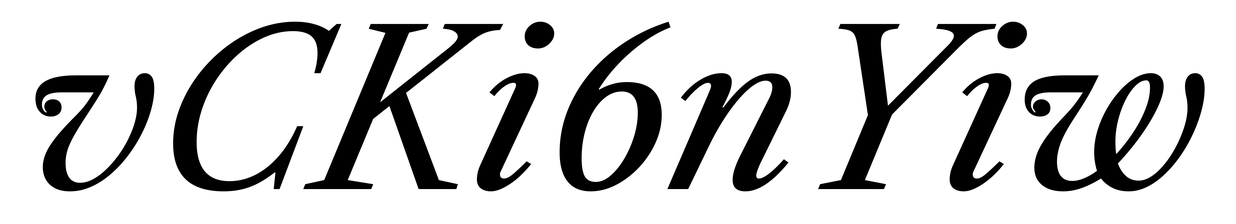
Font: LibreCaslonText-Italic_Italic